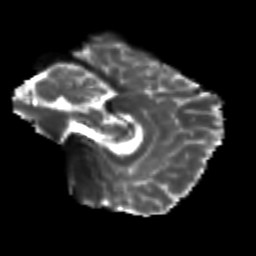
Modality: T2w
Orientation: sagittal
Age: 25
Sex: male
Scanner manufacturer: siemens
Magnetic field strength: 3 T
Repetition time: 3.5 s
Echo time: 0.104 s